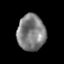
Tissue: prostate
Cell type: T cells
Senescence score: 0.3372
Nuclear area (px): 987
Mean DAPI intensity: 126.915